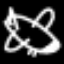
Label: airplane